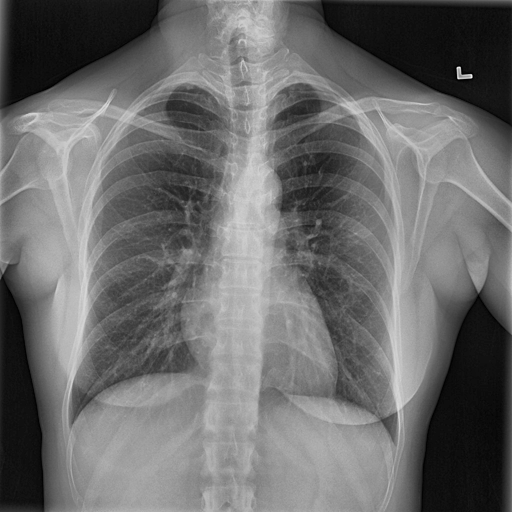
Finding: NORMAL